Question: Using the Jquery autocomplete, when I type the first three letters I get the full list of all managers, when I should only get one. I have the following code from my project controller
'''
def project_list
list=Project.all.map{|i|i.manager_user_id}
arr= [].concat(list.sort{|a,b| a[0]<=>b[0]}).to_json
render :json =>arr
end
'''
Is there something I've done wrong.

Application.js
'''
function log(message) {
$( "<div/>" ).text( message ).prependTo("#log");
}
$("#tags").autocomplete({
minLength: 2,
source: function(request, response) {
$.ajax({
url: "/managerlist",
dataType: "json",
data: {
style: "full",
maxRows: 12,
term: request.term
},
success: function(data) {
var results = [];
$.each(data, function(i, item) {
var itemToAdd = {
value: item,
label: item
};
results.push(itemToAdd);
});
return response(results);
}
});
}
});
'''
In the picture above I typed in 'Arm' I should only be shown 'Deshawn Armstrong' but instead I am being shown the full list
Edited:
'''
<p>
<%= f.label :project_name %><br />
<%= f.text_field :project_name %>
</p>
<p>
<%= f.label :manager_user_id %><br />
<%= f.text_field :manager_user_id, :id => "term"%>
</p>
'''
Above is mangerlist page that contains a form. From what you explained to me, I'm thinking that you have to put the var 'term' on the page like I have done above?
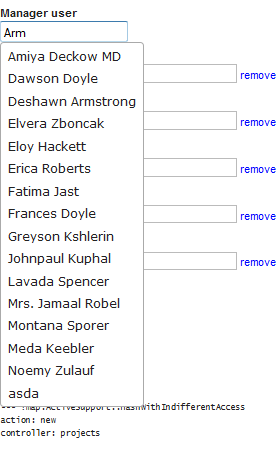
Answer: Are you filtering you results by 'request.term'? If you are not, then the whole list of managers is returning as the matching string.
Request.term should be sent to your 'url: "/managerlist"' and that should return results filtered by the term.
So, your url will look like this when sent by ajax: '/managerlist?term=arm'. Take the request var 'term' and filter your list by it. That will have to be done on the 'managerlist' page that is written in ruby (I believe).
Actually, what I'm saying is the 'list' in your ruby page must return data filtered by the 'term' value:
'''
def manager_list
list=Project.all.map{|i|i.manager_user_id}
arr= [].concat(list.sort{|a,b| a[0]<=>b[0]}).to_json
render :json =>arr
end
'''
'list' should only contain values filtered by 'term'